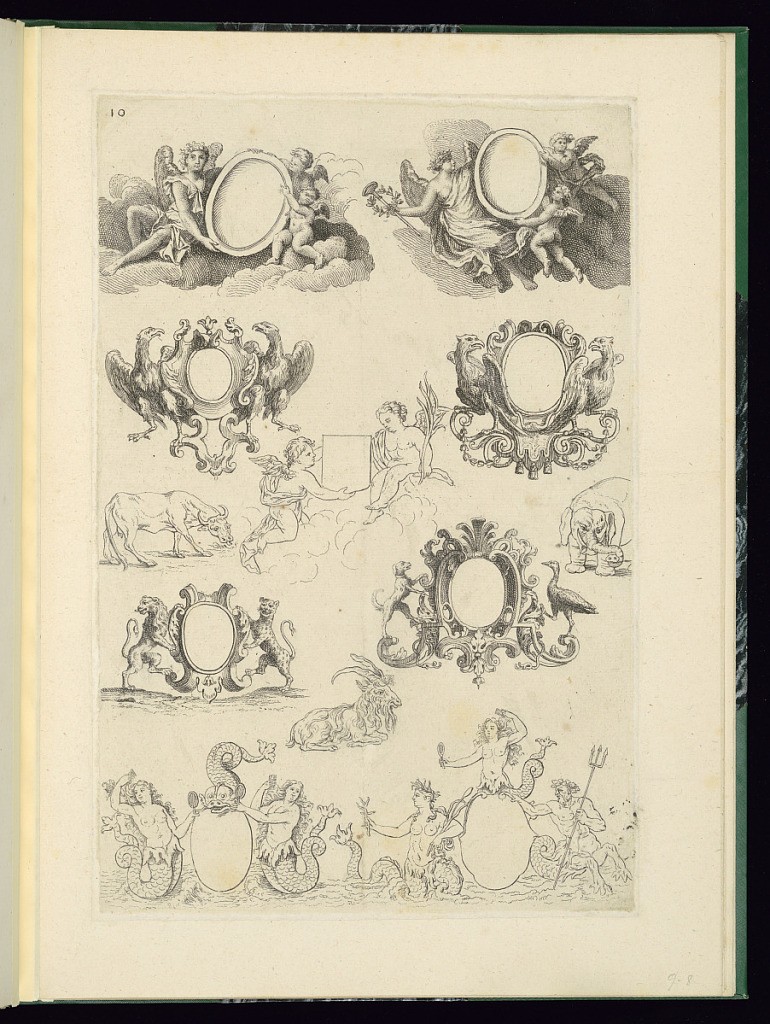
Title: Heraldic Achievement Designs
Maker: Nicolas Guérard, French, ca.1648 – 1719
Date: late 17th–early 18th century
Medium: Etching on laid paper
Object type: Print
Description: Nine designs for heraldic achievements supported by angels, putti, eagles, animals, birds, dolphins, and mermaids. With individual designs for animals in outline, including a goat, cow, and elephant. The plate is numbered.